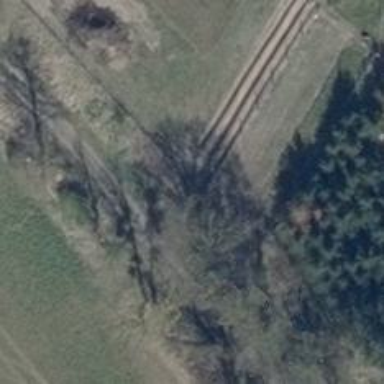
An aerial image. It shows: Row of trees in natural setting.